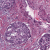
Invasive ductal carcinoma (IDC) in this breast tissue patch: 0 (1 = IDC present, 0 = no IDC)